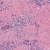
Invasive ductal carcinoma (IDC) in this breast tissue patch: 1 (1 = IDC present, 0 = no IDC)